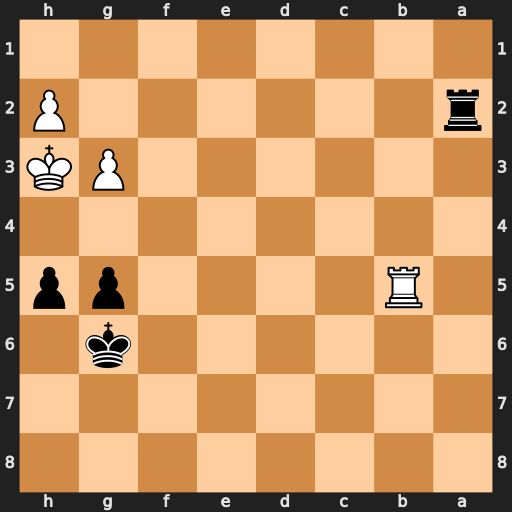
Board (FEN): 8/8/6k1/1R4pp/8/6PK/r6P/8
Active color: b
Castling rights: -
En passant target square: -
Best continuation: g4+ Kh4 Rxh2#